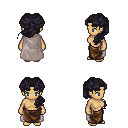
a pixel art fantasy rpg character, female body template, human, tanned skin, gray cape, robe skirt, raven princess hairstyle, four views (front, back, left, right), 2x2 character sprite sheet, small pixel art, hard edges, no anti-aliasing